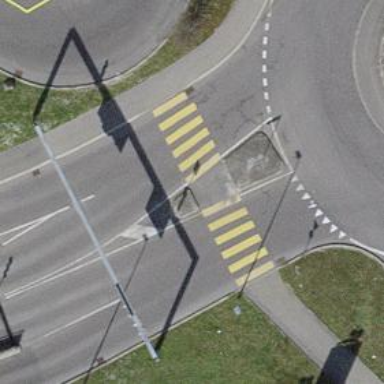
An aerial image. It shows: Marked road crossing.